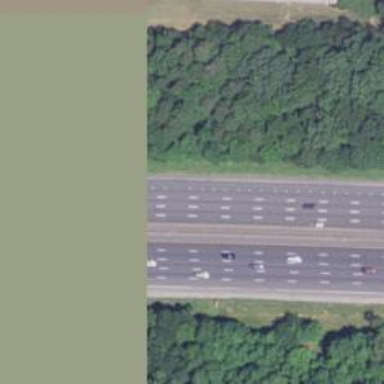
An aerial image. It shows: Motorway junction.